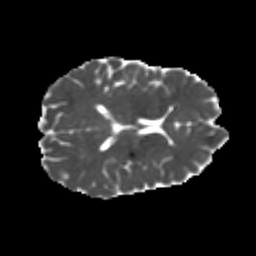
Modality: MD
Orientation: axial
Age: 20
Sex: male
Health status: healthy
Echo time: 0.074 s